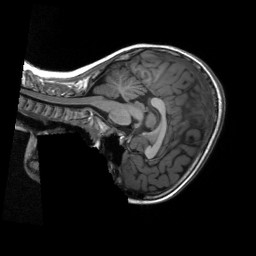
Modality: T1w
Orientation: sagittal
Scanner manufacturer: siemens
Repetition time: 2.3 s
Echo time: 0.00229 s